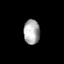
Tissue: skin
Cell type: Epithelial cells
Senescence score: 0.2681
Nuclear area (px): 383
Mean DAPI intensity: 173.749